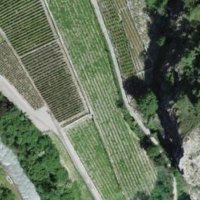
EUNIS habitat code: 40
Species observed at this site:
Vitis vinifera
Clematis vitalba